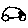
Label: car